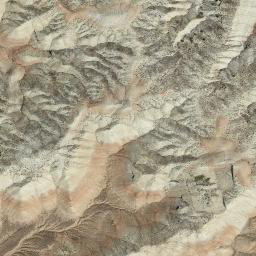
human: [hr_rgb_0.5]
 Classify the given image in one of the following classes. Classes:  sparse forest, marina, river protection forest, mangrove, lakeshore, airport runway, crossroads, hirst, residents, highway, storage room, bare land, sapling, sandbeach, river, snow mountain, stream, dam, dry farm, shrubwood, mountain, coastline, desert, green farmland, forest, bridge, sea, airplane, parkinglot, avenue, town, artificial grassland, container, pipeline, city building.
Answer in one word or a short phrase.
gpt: mountain